Question: I am trying to use amalgamated version of sqlite3.c and sqlite3.h in my C/C++ project. It has code in both C and C++. I am using eclipse IDE in UBUNTU 12.04.
Now my problem is that after having include sqlite3.h in my file where I need sqlite3.c functions and having added ld and pthread libraries in linker, i am still getting errors and cant build the project.
This is weird and should not happen. Please take a look at following screenshots that explain my problem.
##
## ************************************************************************************
##
## ************************************************************************************

What am I missing?
Please Help!
Thanks
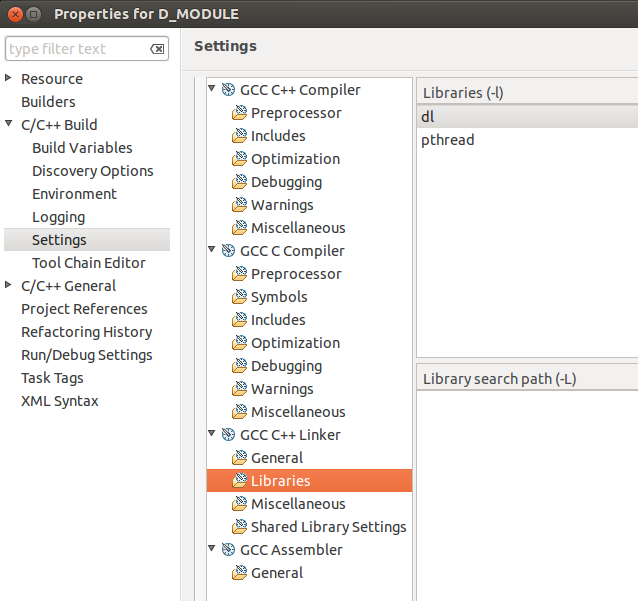
Answer: Make sure that the library is linked the library.
In other words, your compiler command (as generated by Eclipse) should be:
gcc shell.c sqlite3.c -lpthread -ldl
and not
gcc shell.c sqlite3.c -ldl -lpthread
See here for a correct command line:
<URL>